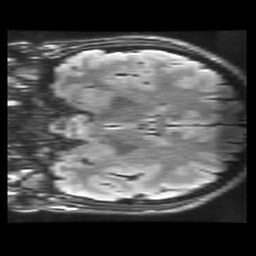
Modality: FLAIR
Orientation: coronal
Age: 19
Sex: male
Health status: healthy
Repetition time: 12 s
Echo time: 0.09782 s